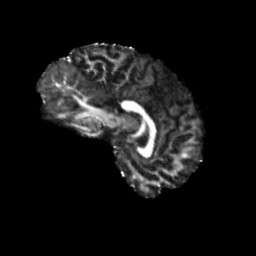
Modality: FA
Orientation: sagittal
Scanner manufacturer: siemens
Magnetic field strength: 3 T
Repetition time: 4 s
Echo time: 0.0594 s